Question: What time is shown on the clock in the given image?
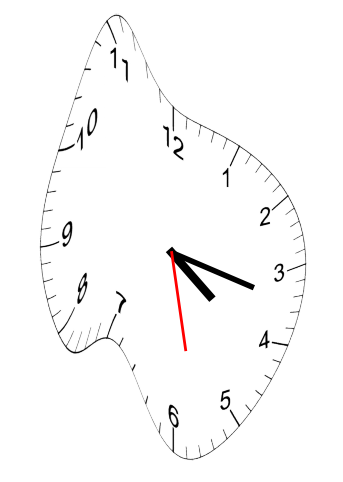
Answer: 04:17:28